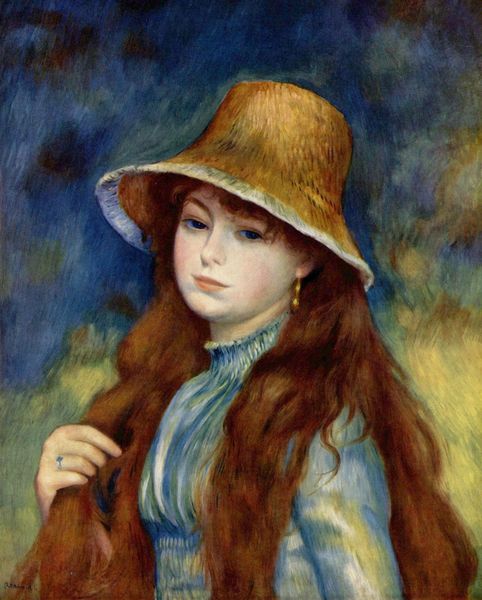
Titel: Mädchen mit Strohhut
Künstler: Pierre Auguste Renoir
Standort: New York (New York)
Institution: Collection E.C. Vogel
Schlagwörter: blau, gemälde, hand, himmel, weiß, wolken, gelb, grün, impressionismus, landschaft, mädchen, ocker, auguste renoir, braun, brust, bunt, degas, finger, frankreich, frau, haar, hell, hintergrund, hut, kleid, licht, mund, nase, ohr, ohrring, orange, pastell, renoir, schmuck, schwarz, stroh, blick, dame, rot, wiese, beige, malerei, jung, mütze, arm, augen, blass, bluse, falten, gesicht, halten, inkarnat, kragen, lang, mensch, pelz, ärmel, bild, bildnis, hals, portrait, porträt, öl, feld, pastos, auge, gold, haare, halbfigur, lange haare, kind, ohrringe, augenbrauen, brustbild, brünett, kinn, lippen, locke, locken, pony, farbe, lila, rind, van gogh, rand, romantik, blue, fringe, hat, oil, red, white, black, blouse, collar, dark, dress, face, female, golden, green, hair, klimt, lace, lady, nose, painting, woman, yellow, strohhut, strohut, monet, ernst, robe, brown, rüschen, teint, verträumt, wange, augenbraue, sinnierend, oberkörper, krempe, ring, ohrläppchen, kelid, rothaarig, fingerring, gemalt, farbfläche, groß, strich, malen, pinselstrich, puppe, strähne, flecken, arrogant, pelzhut, rote haare, halbprofil, verwischt, sad, dynamisch, sky, ohring, versonnen, blauäugig, fließend, background, ear, field, girl, landscape, peasant, red hair, young, bleich, sun, pinselstriche, rollkragen, child, eyes, gerafft, gaze, look, impressionism, cap, chin, mouth, french, curls, youth, curl, blue eyes, abstract, haarsträhnen, happy, rural, arms, blush, cheeks, clothes, neck, frabe, beauty, colors, pastel, ehering, rost, biesen, eye, earring, earrings, stroke, impressionist, fingers, beautiful, brushstrokes, ginger, lip, lips, long, long hair, redhead, blue dress, picasso, paint, eyebrows, impressionistic, blue sky, fellhut, wallend, blurred, blauer hintergrund, langes haar, hold, little, star, rechte hand, hutrand, sommerhut, nordisch, hay, straw, dumme kuh, mädechen, straw hat, yellow hat, mundnase, wheat, blauer ring, jewelry, pretty, earing, ugly, strohhur, fat, pierre auguste renoir, auburn, gleiche farbigkeit, henry, jean, madelaugen, rign, rodin, holding, young woman, nice, august, portait, brauner hut, sleepy, gild, lyrical, hait, brunette, har, brunnette, creole, brows, painterly, long brown hair, earings, august renoir, jaws, earrring, lazy eye, jewlery, sun hat, gesmokt, lidschtten, hey, right hand, caucasian, long hir, gold earring, briwn, blue clothes, gold earrings, gol, strasw, girl hair, 신비한 분위기의 한 소녀가 있다, 그녀가 쓴 독특한 모자 아래로 불타는 듯한 붉은 머리가 찰랑거린다, 그녀의 귀의 귀걸이가 반짝인다